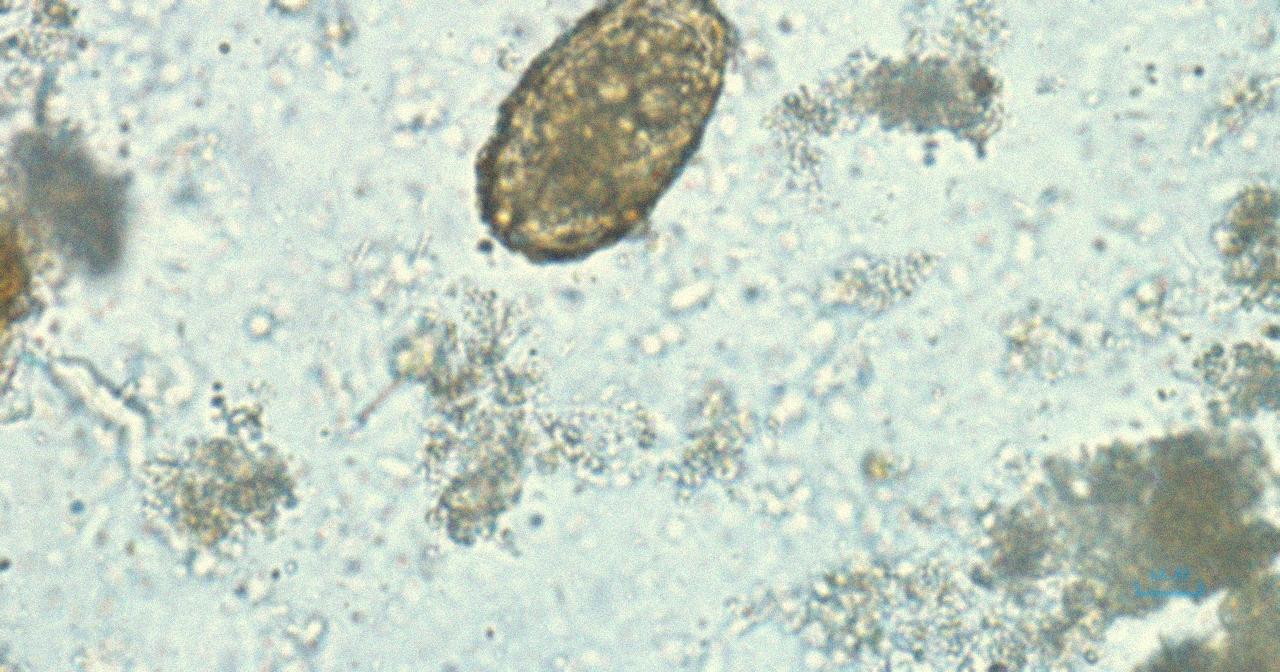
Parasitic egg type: Ascaris lumbricoides